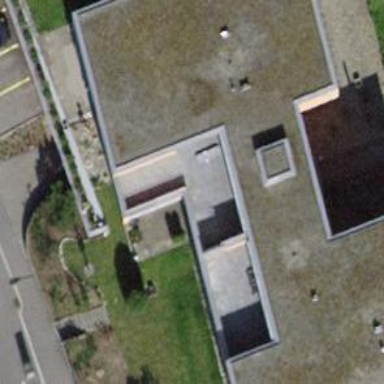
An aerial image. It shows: Image showing building with apartments.